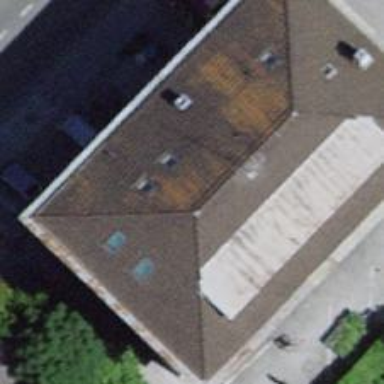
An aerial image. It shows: Café.